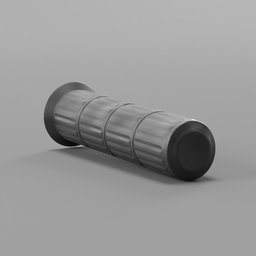
Label: mechanical